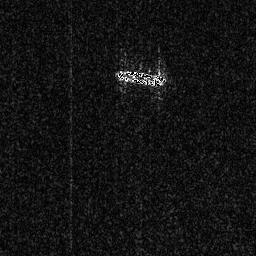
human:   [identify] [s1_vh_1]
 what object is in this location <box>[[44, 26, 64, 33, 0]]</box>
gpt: <ref>1 medium ship at the center</ref>